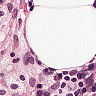
Metastatic tissue present: no